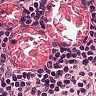
Metastatic tissue present: no